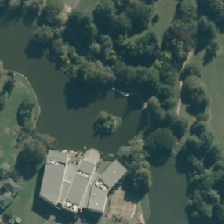
Land cover: lake_pond